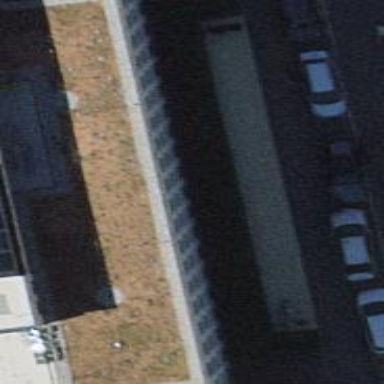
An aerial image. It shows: Police building.